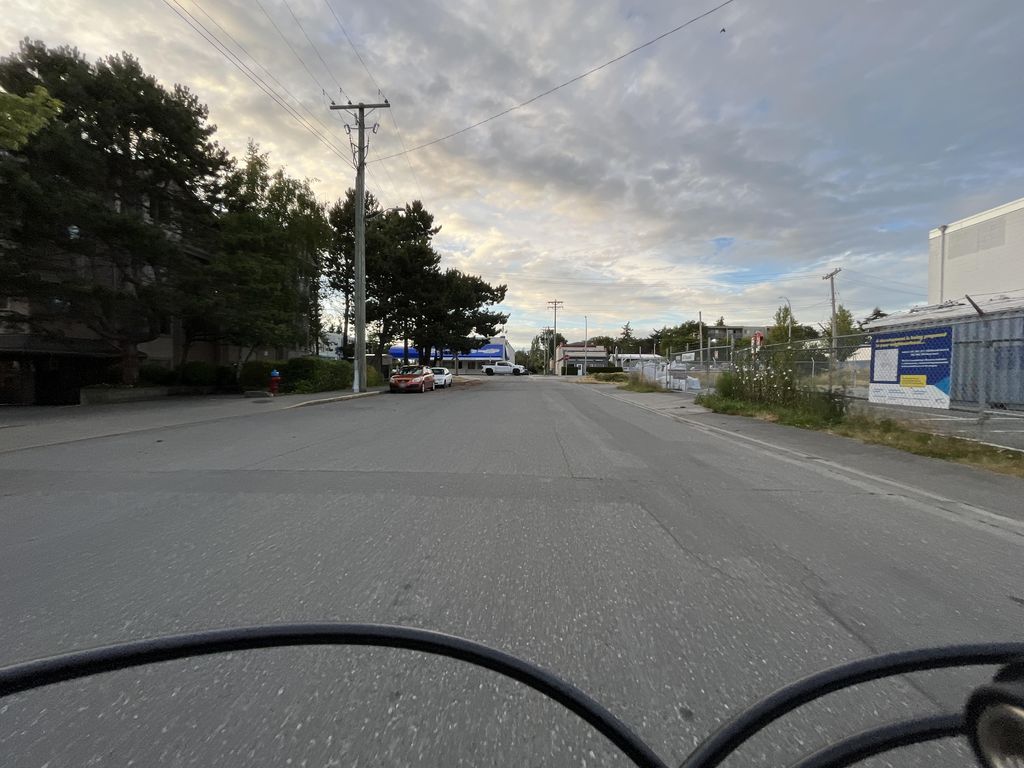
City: victoria